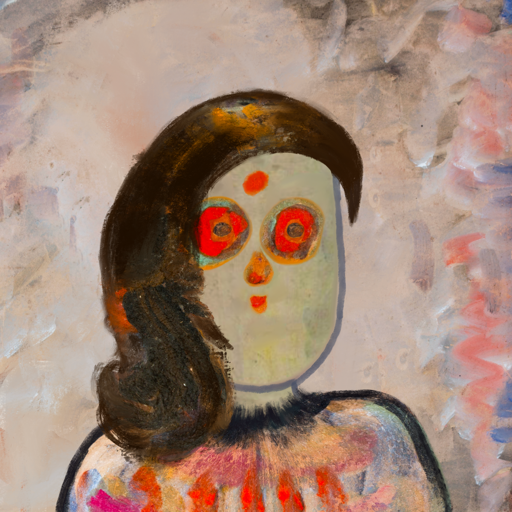
Background: Roy_Bahadur, Head And Neck Front: Hill_Girl, Face Front: Sisters, Bust: Childish, Hair Front: Gypsy_Queen, Head Accessory: Blank, Second Necklace: Blank, Necklace: Blank, Baby: Blank